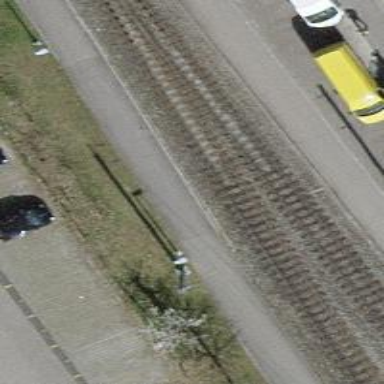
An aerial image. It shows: Narrow-gauge railway with single track. The railway is electrified with contact line.